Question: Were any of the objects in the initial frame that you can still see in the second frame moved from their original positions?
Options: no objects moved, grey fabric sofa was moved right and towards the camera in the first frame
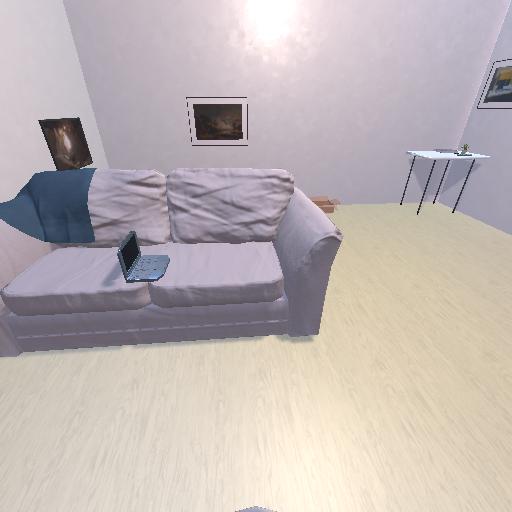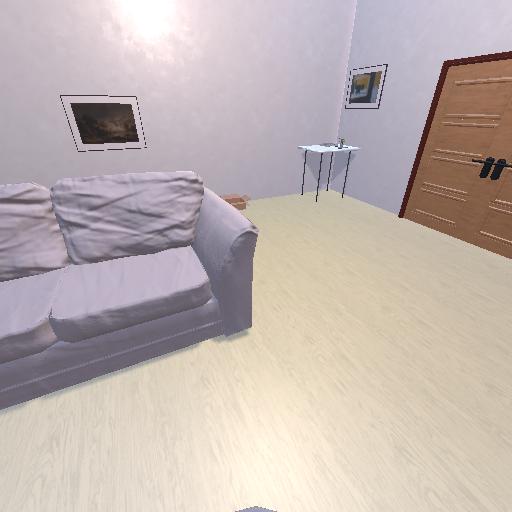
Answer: no objects moved